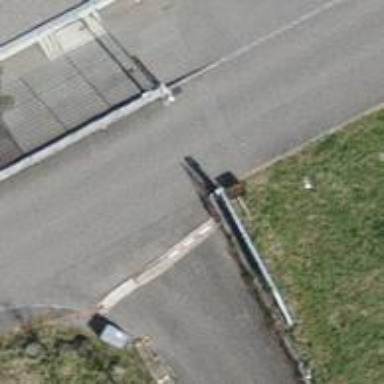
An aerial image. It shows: Gate.